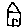
Label: house